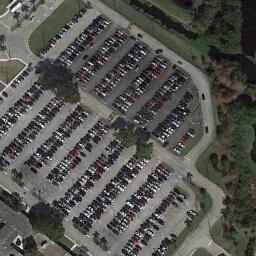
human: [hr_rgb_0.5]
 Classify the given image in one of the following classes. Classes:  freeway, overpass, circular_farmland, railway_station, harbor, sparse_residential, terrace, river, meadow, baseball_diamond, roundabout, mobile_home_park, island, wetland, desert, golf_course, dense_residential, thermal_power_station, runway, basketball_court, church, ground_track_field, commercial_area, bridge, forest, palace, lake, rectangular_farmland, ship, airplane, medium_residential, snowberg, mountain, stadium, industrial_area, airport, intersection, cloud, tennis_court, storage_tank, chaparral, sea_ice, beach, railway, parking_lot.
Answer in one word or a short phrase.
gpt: parking_lot